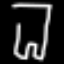
Label: pants